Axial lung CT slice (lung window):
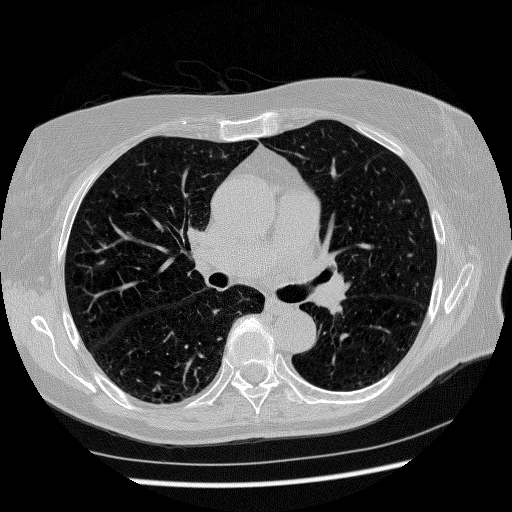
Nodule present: no